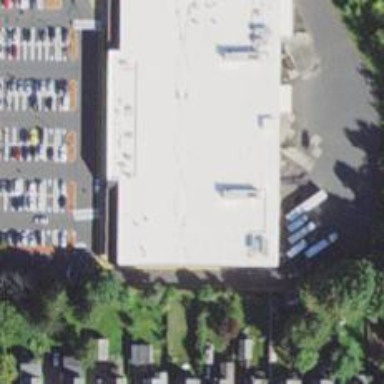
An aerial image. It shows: Pharmacy providing healthcare services.